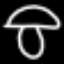
Label: mushroom